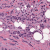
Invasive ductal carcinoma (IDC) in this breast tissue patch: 1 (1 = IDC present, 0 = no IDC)